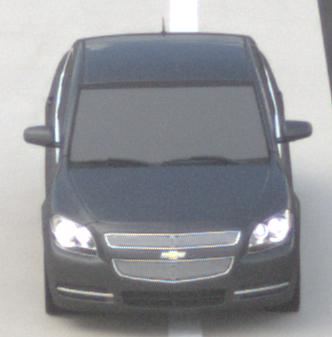
Make: Chevrolet
Model: Malibu 2.4
Detailed model: Malibu
Model produced from: 2012/07
Model produced until: 2014/08
Doors: 4
Color: gray
Road condition: dry road
Daytime: morning or afternoon
Contrast: low contrast